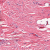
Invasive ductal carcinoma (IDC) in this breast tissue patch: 0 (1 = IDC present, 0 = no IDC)